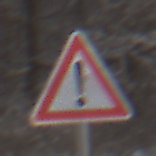
Verkehrszeichen: Gefahrenstelle
Umgebung: Outdoor, Nature
Tageszeit: MorningAfternoon
Wetter: PartlyCloudy
Licht: Natural
Jahreszeit: Winter
Kontrast: HighContrast